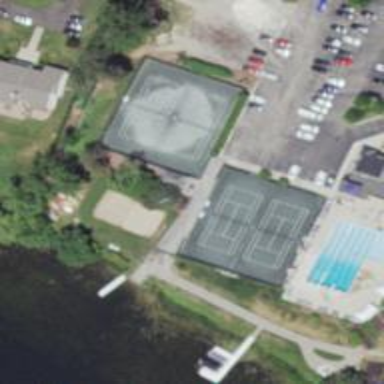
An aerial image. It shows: Tennis court on the leisure land pitch.